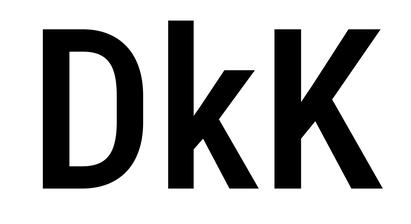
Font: Roboto_Condensed_Medium